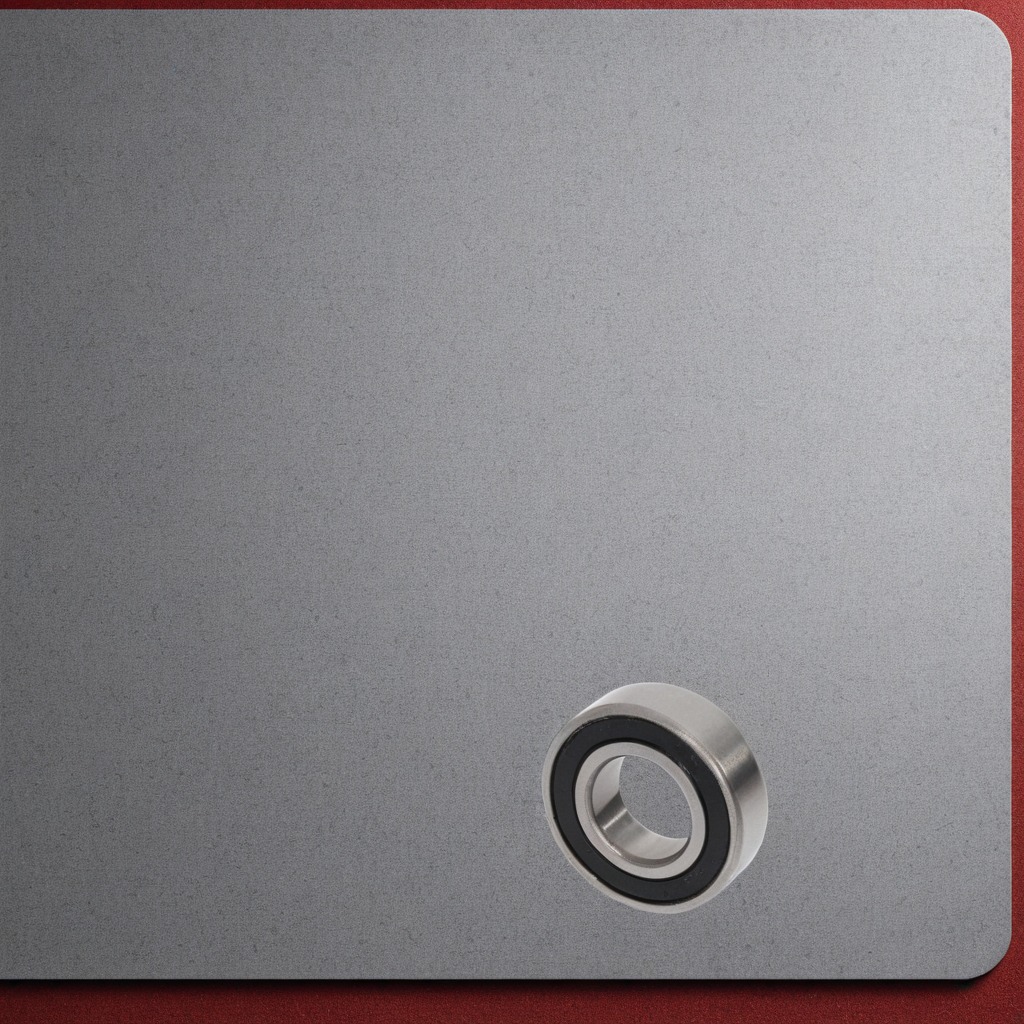
A metal ball bearing is lying on the clean granite tabletop covered with a red rubber mat inside a workshop under bright overhead lighting crisp shadows high clarity worn but beneath the mat.